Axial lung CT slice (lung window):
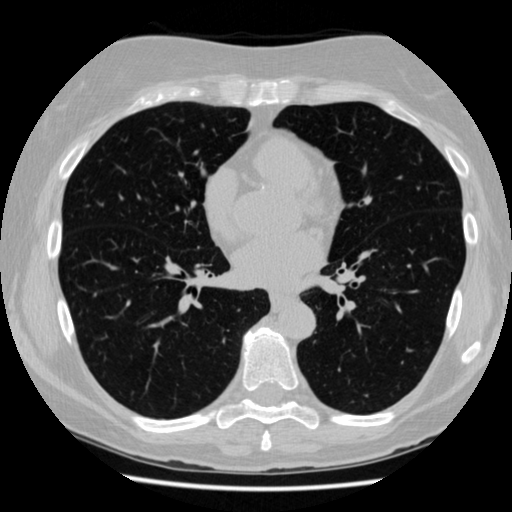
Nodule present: no